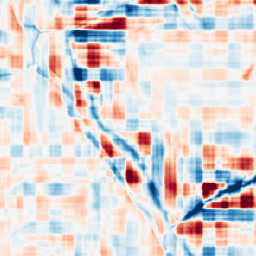
Category: wavelet
Decomposition family: wavelet_reverse_biorthogonal
Decomposition parameters: wavelet: rbio3.5
level: 5
Upsampling method: quintic
Upsampling parameters: scale: 8
Upsampling scale: 8